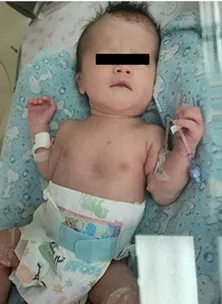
Propositus: broad forehead with open metopic suture, pectus excavatum.
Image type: medical_photograph (skin_photograph)